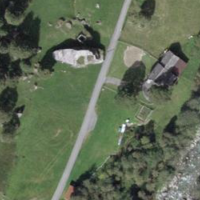
EUNIS habitat code: 41
Species observed at this site:
Episyrphus balteatus